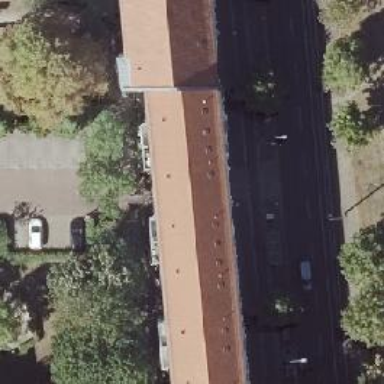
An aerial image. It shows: Concrete driveway that serves as building passage tunnel.